Aerial crown-view tile of a tropical tree (Barro Colorado Island, Panama), acquired 20250818:
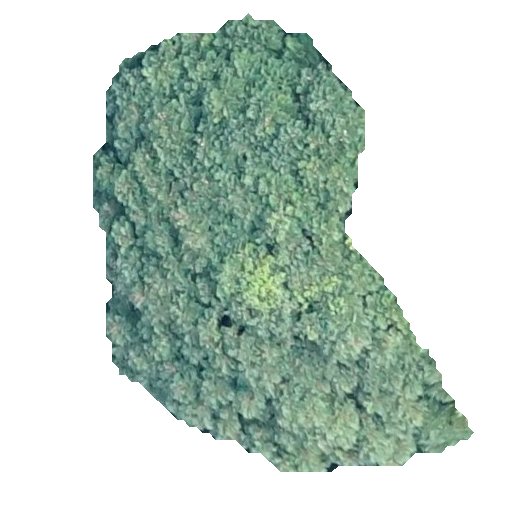
Species: Jacaranda copaia
GBIF accepted scientific name: Jacaranda copaia
Crown area: 159.867 m²